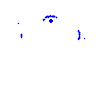
Particle: kaon